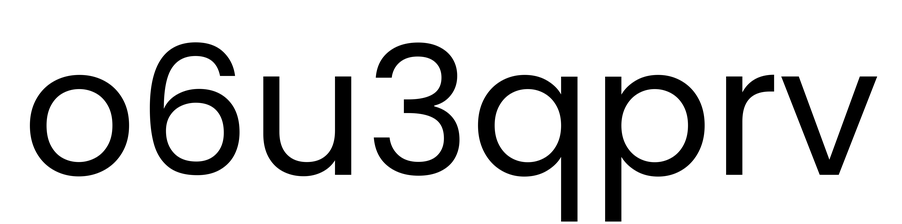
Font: Poppins-Regular